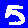
Digit: 5